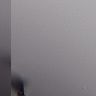
Metastatic tissue present: no